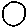
Label: circle